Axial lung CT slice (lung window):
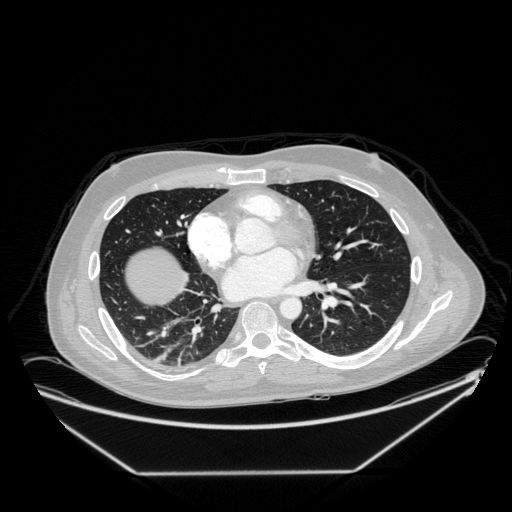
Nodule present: no